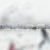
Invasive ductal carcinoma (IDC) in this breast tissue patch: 0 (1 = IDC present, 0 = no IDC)